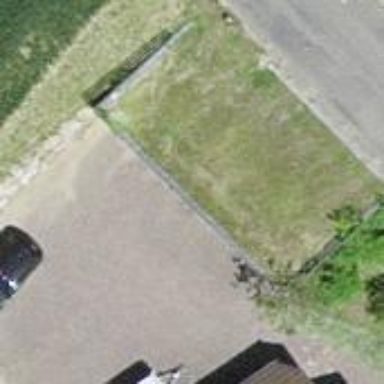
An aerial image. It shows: Shed building.